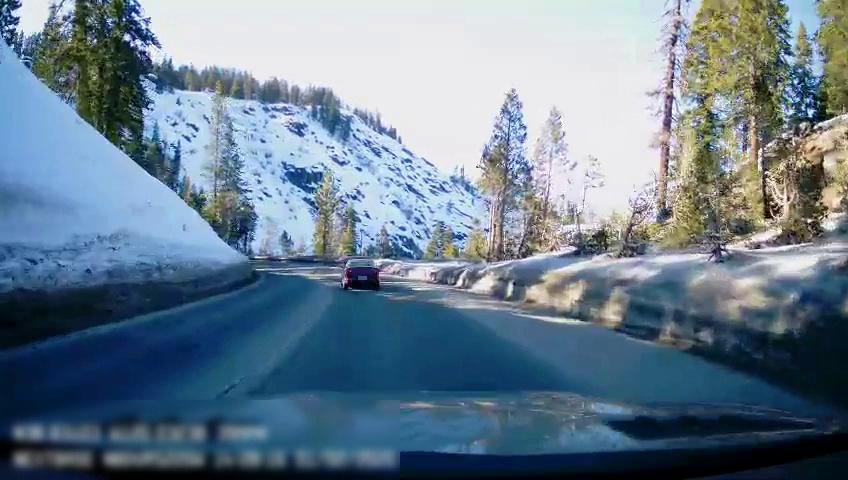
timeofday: Day
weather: Sunny
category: Drivable Space
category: Vehicles | Car
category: Lanes | Opposite Lane
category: Lanes | Opposite Lane
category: Lanes | Current Lane